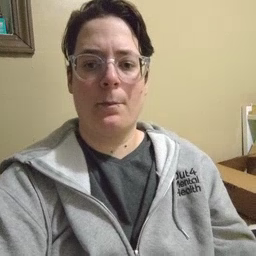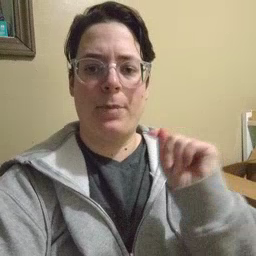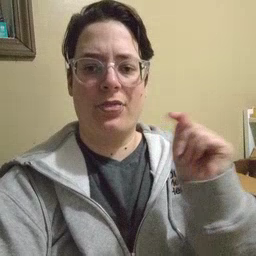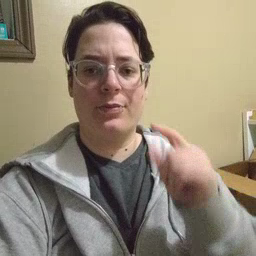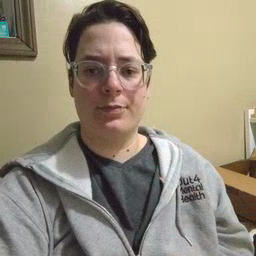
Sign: potty